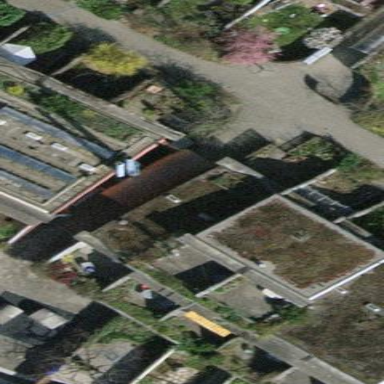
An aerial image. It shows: Terrace building.